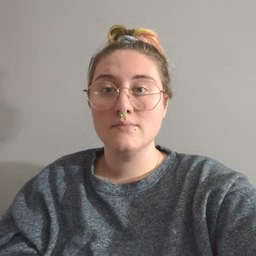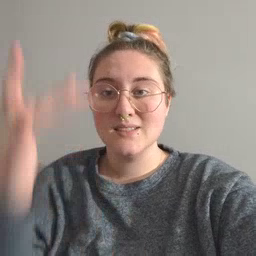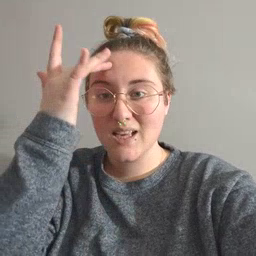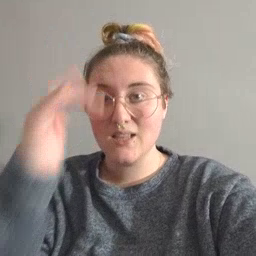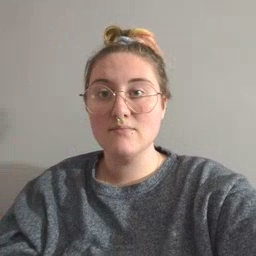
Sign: sick